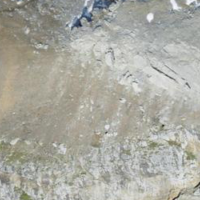
EUNIS habitat code: 48
Species observed at this site:
Ranunculus glacialis